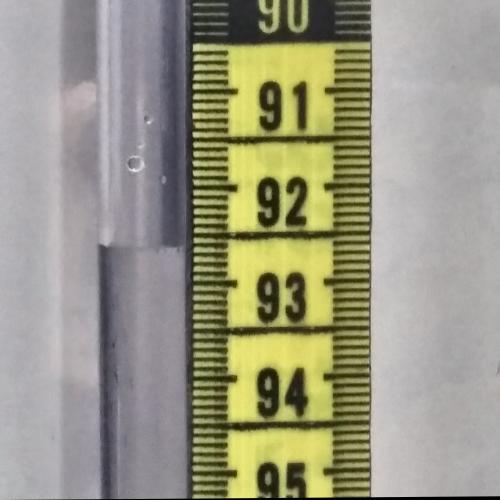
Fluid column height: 92.6 cm